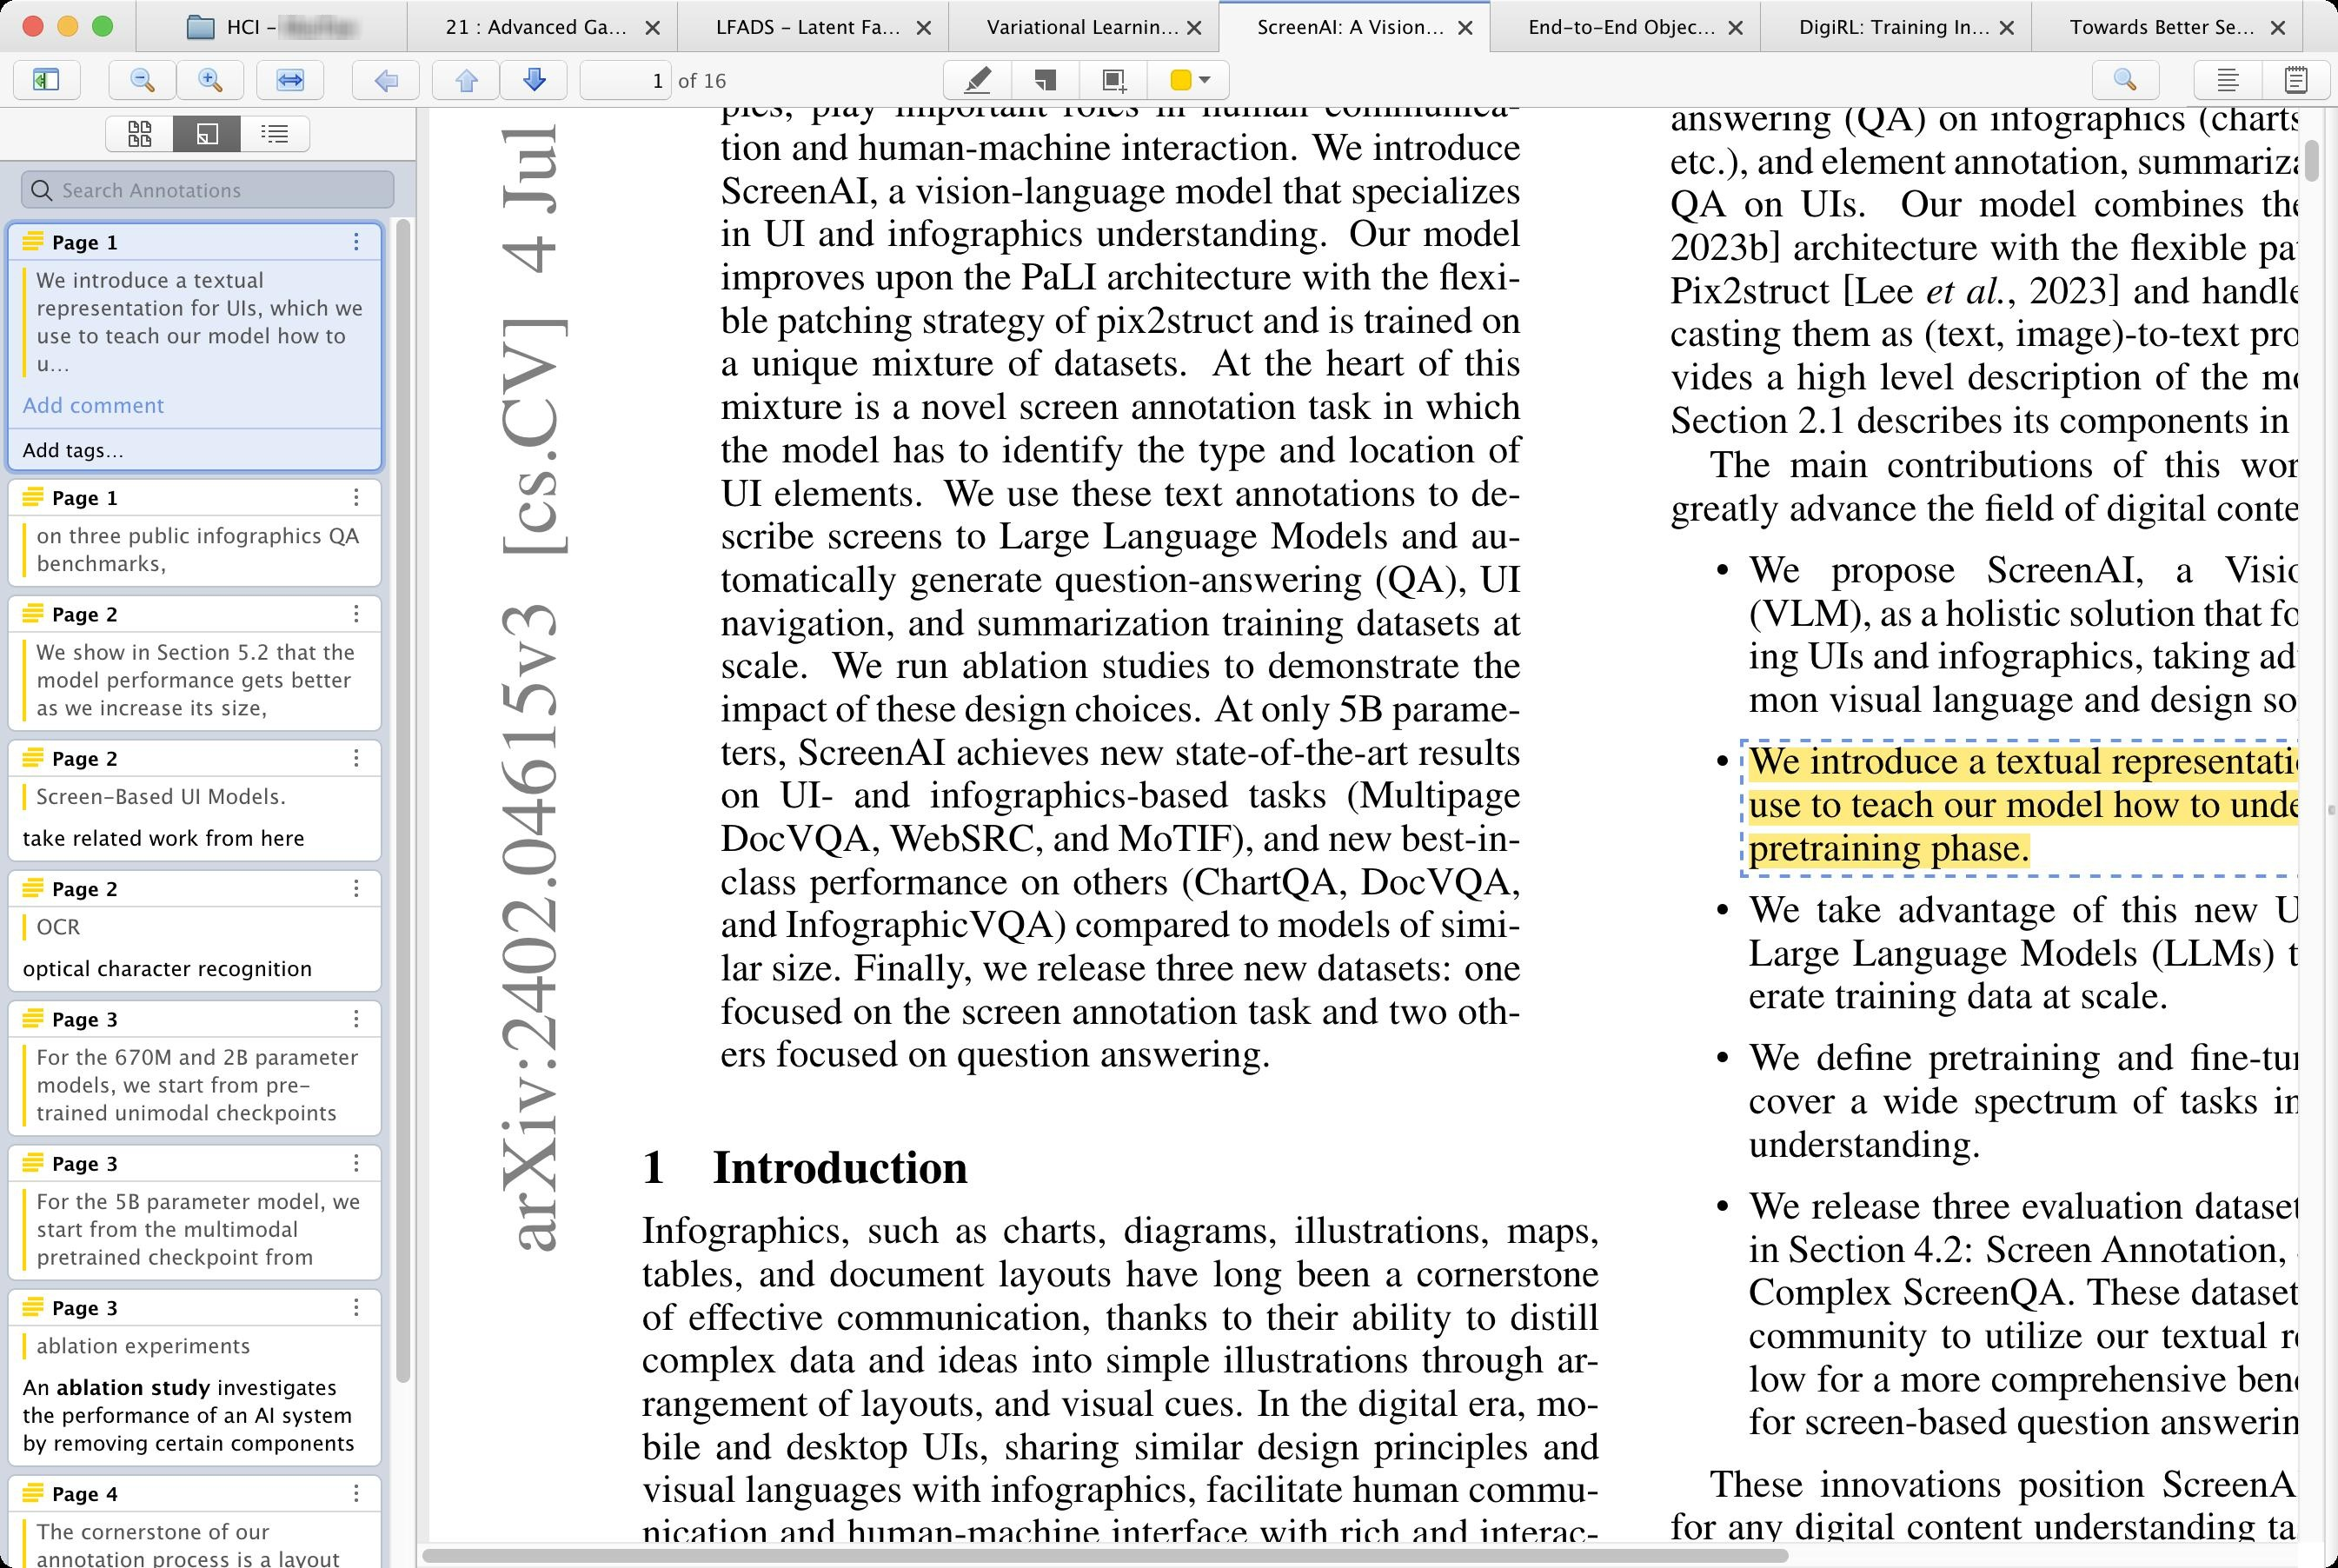
Accessibility tree:
{"name": "ScreenAI:_A_Vision-Language_Model_for_UI_and_Infographics_Understanding_-_Baechler_et_al._-_2024_-_Zotero", "role": "AXWindow", "description": null, "role_description": "standard window", "value": null, "position": "324.00;76.00", "size": "1345;902", "children": [{"name": null, "role": "AXButton", "description": null, "role_description": "close button", "value": null, "position": "12.00;7.00", "size": "14;16", "children": []}, {"name": null, "role": "AXButton", "description": null, "role_description": "full screen button", "value": null, "position": "52.00;7.00", "size": "14;16", "children": [{"name": null, "role": "AXGroup", "description": null, "role_description": "group", "value": null, "position": "52.00;7.00", "size": "14;16", "children": [{"name": null, "role": "AXGroup", "description": null, "role_description": "group", "value": null, "position": "52.00;7.00", "size": "14;16", "children": []}]}]}, {"name": null, "role": "AXButton", "description": null, "role_description": "minimize button", "value": null, "position": "32.00;7.00", "size": "14;16", "children": []}, {"name": "ScreenAI:_A_Vision-Language_Model_for_UI_and_Infographics_Understanding_-_Baechler_et_al._-_2024_-_Zotero", "role": "AXWindow", "description": null, "role_description": "standard window", "value": null, "position": "324.00;76.00", "size": "1345;902", "children": [{"name": null, "role": "AXButton", "description": null, "role_description": "close button", "value": null, "position": "12.00;7.00", "size": "14;16", "children": []}, {"name": null, "role": "AXButton", "description": null, "role_description": "full screen button", "value": null, "position": "52.00;7.00", "size": "14;16", "children": [{"name": null, "role": "AXGroup", "description": null, "role_description": "group", "value": null, "position": "52.00;7.00", "size": "14;16", "children": [{"name": null, "role": "AXGroup", "description": null, "role_description": "group", "value": null, "position": "52.00;7.00", "size": "14;16", "children": []}]}]}, {"name": null, "role": "AXButton", "description": null, "role_description": "minimize button", "value": null, "position": "32.00;7.00", "size": "14;16", "children": []}]}]}